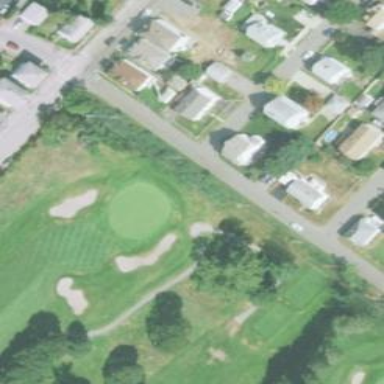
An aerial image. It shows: Path for both roads and golfers.